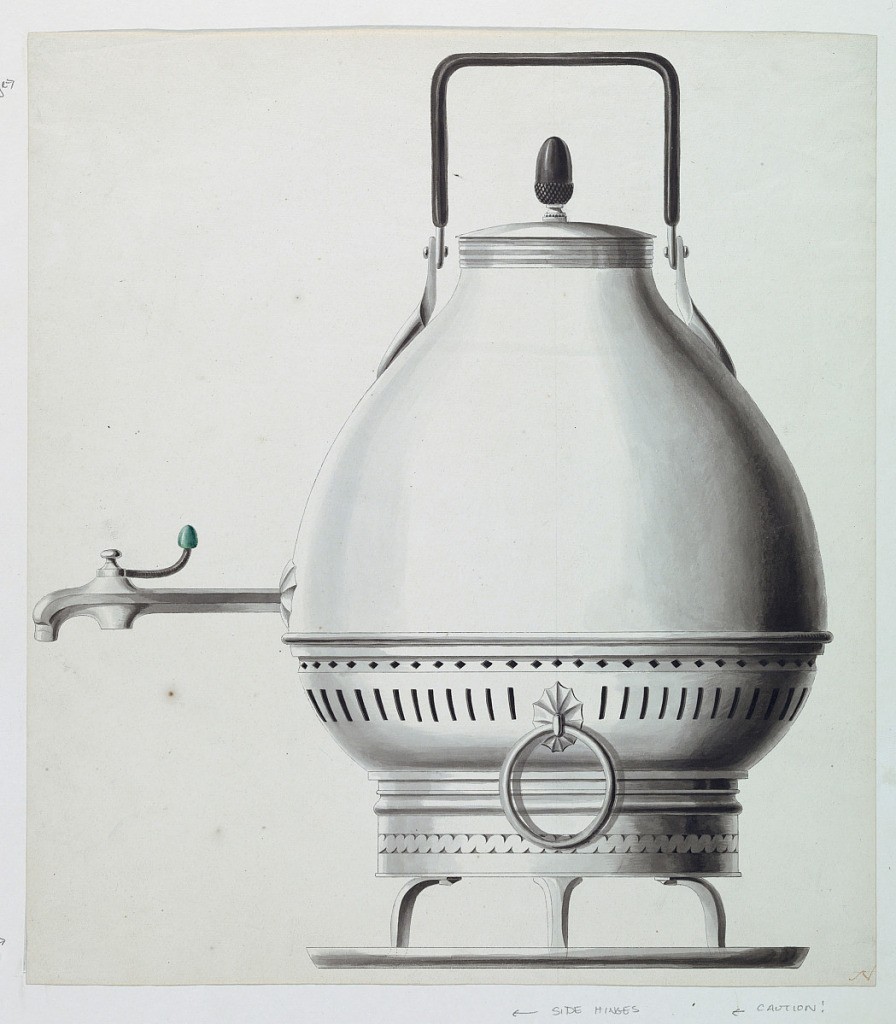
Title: Design for an Urn on a Stand
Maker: Joseph Anton Seethaler II, German, 1799–1868
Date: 1820-1830
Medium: Pen and black ink, brush with gray, black, green watercolor on wove paper
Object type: drawing
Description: A side view of an urn with the spout on the left. The urn is oval in shape, with curved wooden handle at top. The stand is unadorned except by ring handles and air slits.